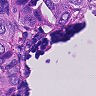
Metastatic tissue present: yes